Question: I got an app, where i tried to implement custom camera. This is source code:
'''
AVCaptureVideoPreviewLayer *captureVideoPreviewLayer = [[AVCaptureVideoPreviewLayer alloc] initWithSession:session];
captureVideoPreviewLayer.frame = self.vImagePreview.bounds;
[self.vImagePreview.layer addSublayer:captureVideoPreviewLayer];
AVCaptureDevice *device = [AVCaptureDevice defaultDeviceWithMediaType:AVMediaTypeVideo];
//device.position ;
NSError *error = nil;
AVCaptureDeviceInput *input = [AVCaptureDeviceInput deviceInputWithDevice:device error:&error];
[session addInput:input];
[session startRunning];
stillImageOutput = [[AVCaptureStillImageOutput alloc] init];
NSDictionary *outputSettings = [[NSDictionary alloc] initWithObjectsAndKeys: AVVideoCodecJPEG, AVVideoCodecKey, nil];
[stillImageOutput setOutputSettings:outputSettings];
[session addOutput:stillImageOutput];
'''
Then i tried to create photo and send it to other view controller:
'''
-(IBAction) captureNow
{
AVCaptureConnection *videoConnection = nil;
for (AVCaptureConnection *connection in stillImageOutput.connections)
{
for (AVCaptureInputPort *port in [connection inputPorts])
{
if ([[port mediaType] isEqual:AVMediaTypeVideo] )
{
videoConnection = connection;
break;
}
}
if (videoConnection) { break; }
}
//NSLog(@"about to request a capture from: %@", stillImageOutput);
AcceptingPhotoViewController *photo = [[AcceptingPhotoViewController alloc] initWithNibName:@"AcceptingPhotoViewController" bundle:nil];
[stillImageOutput captureStillImageAsynchronouslyFromConnection:videoConnection completionHandler: ^(CMSampleBufferRef imageSampleBuffer, NSError *error)
{
CFDictionaryRef exifAttachments = CMGetAttachment( imageSampleBuffer, kCGImagePropertyExifDictionary, NULL);
NSData *imageData = [AVCaptureStillImageOutput jpegStillImageNSDataRepresentation:imageSampleBuffer];
UIImage *image = [[UIImage alloc] initWithData:imageData];
photo.image = [[UIImage alloc] init ];
photo.image = image;
photo.photoFromCamera = YES;
[self.navigationController pushViewController:photo animated:NO];
}];
}
'''
But in my target class this image is rotating to the left on 90 degrees:

I tried to rotate it back:
'''
float newSide = MAX([image size].width, [image size].height);
CGSize size = CGSizeMake(newSide, newSide);
UIGraphicsBeginImageContext(size);
CGContextRef ctx = UIGraphicsGetCurrentContext();
CGContextTranslateCTM(ctx, newSide/2, newSide/2);
CGContextRotateCTM(ctx, 1.57079633);
CGContextDrawImage(UIGraphicsGetCurrentContext(),CGRectMake(-[image size].width/2,-[image size].height/2,size.width, size.height),image.CGImage);
UIImage *i = UIGraphicsGetImageFromCurrentImageContext();
UIGraphicsEndImageContext();
image = i;
'''
My image rotated on the right, but it display mirrored and stretch.
Any help? Can i rotate in other way, or maybe i should take photo not like this?
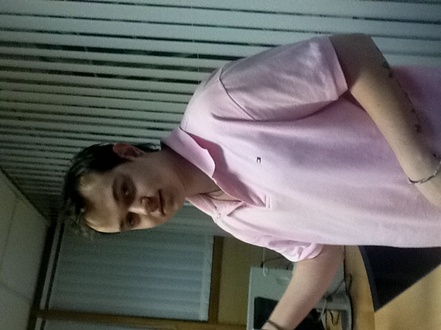
Answer: I found solve of this problem:
I rotate and transform image in this way
'''
UIView* rotatedViewBox = [[UIView alloc] initWithFrame: CGRectMake(0, 0, image.size.width, image.size.height)];
float angleRadians = 90 * ((float)M_PI / 180.0f);
CGAffineTransform t = CGAffineTransformMakeRotation(angleRadians);
rotatedViewBox.transform = t;
CGSize rotatedSize = rotatedViewBox.frame.size;
UIGraphicsBeginImageContext(rotatedSize);
CGContextRef bitmap = UIGraphicsGetCurrentContext();
CGContextTranslateCTM(bitmap, rotatedSize.width/2, rotatedSize.height/2);
CGContextRotateCTM(bitmap, angleRadians);
CGContextScaleCTM(bitmap, 1.0, -1.0);
CGContextDrawImage(bitmap, CGRectMake(-image.size.width / 2, -image.size.height / 2, image.size.width, image.size.height), [image CGImage]);
UIImage *newImage = UIGraphicsGetImageFromCurrentImageContext();
UIGraphicsEndImageContext();
image = newImage;
CGSize newSize = CGSizeMake(image.size.height, image.size.width);
UIGraphicsBeginImageContext(newSize);
// Tell the old image to draw in this new context, with the desired
// new size
[image drawInRect:CGRectMake(0,0,image.size.height,image.size.width)];
// Get the new image from the context
UIImage* newImage2 = UIGraphicsGetImageFromCurrentImageContext();
// End the context
UIGraphicsEndImageContext();
image = newImage2;
'''